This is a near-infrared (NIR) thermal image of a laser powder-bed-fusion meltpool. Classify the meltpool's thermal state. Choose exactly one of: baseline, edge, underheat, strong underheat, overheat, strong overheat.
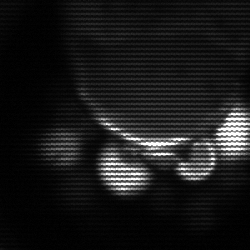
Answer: baseline